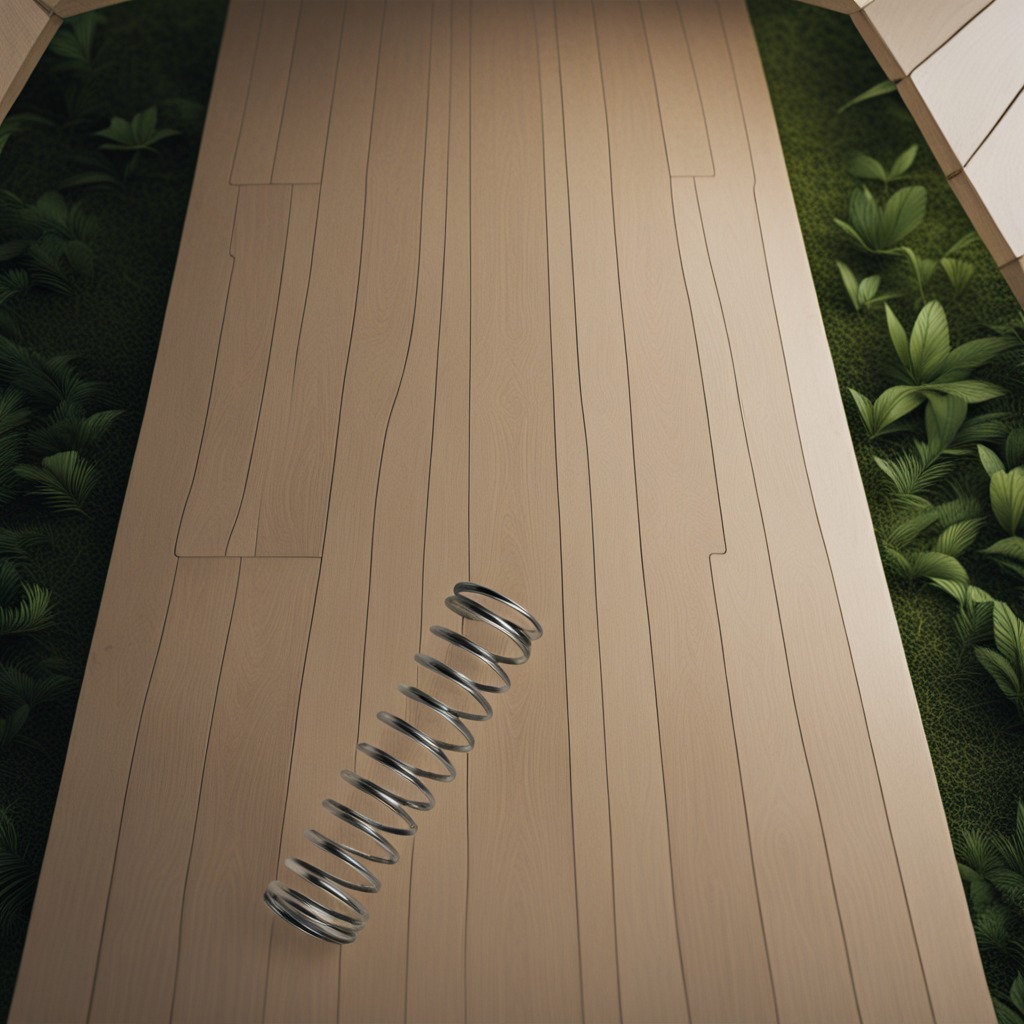
A coiled metal spring is lying on a clean wooden table inside a jungle field workshop tent humid ambient light worn but